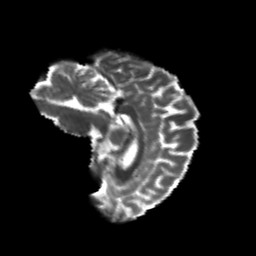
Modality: T2w
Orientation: sagittal
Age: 22
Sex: male
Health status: healthy
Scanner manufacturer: philips
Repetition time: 7.393 s
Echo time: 0.08599 s